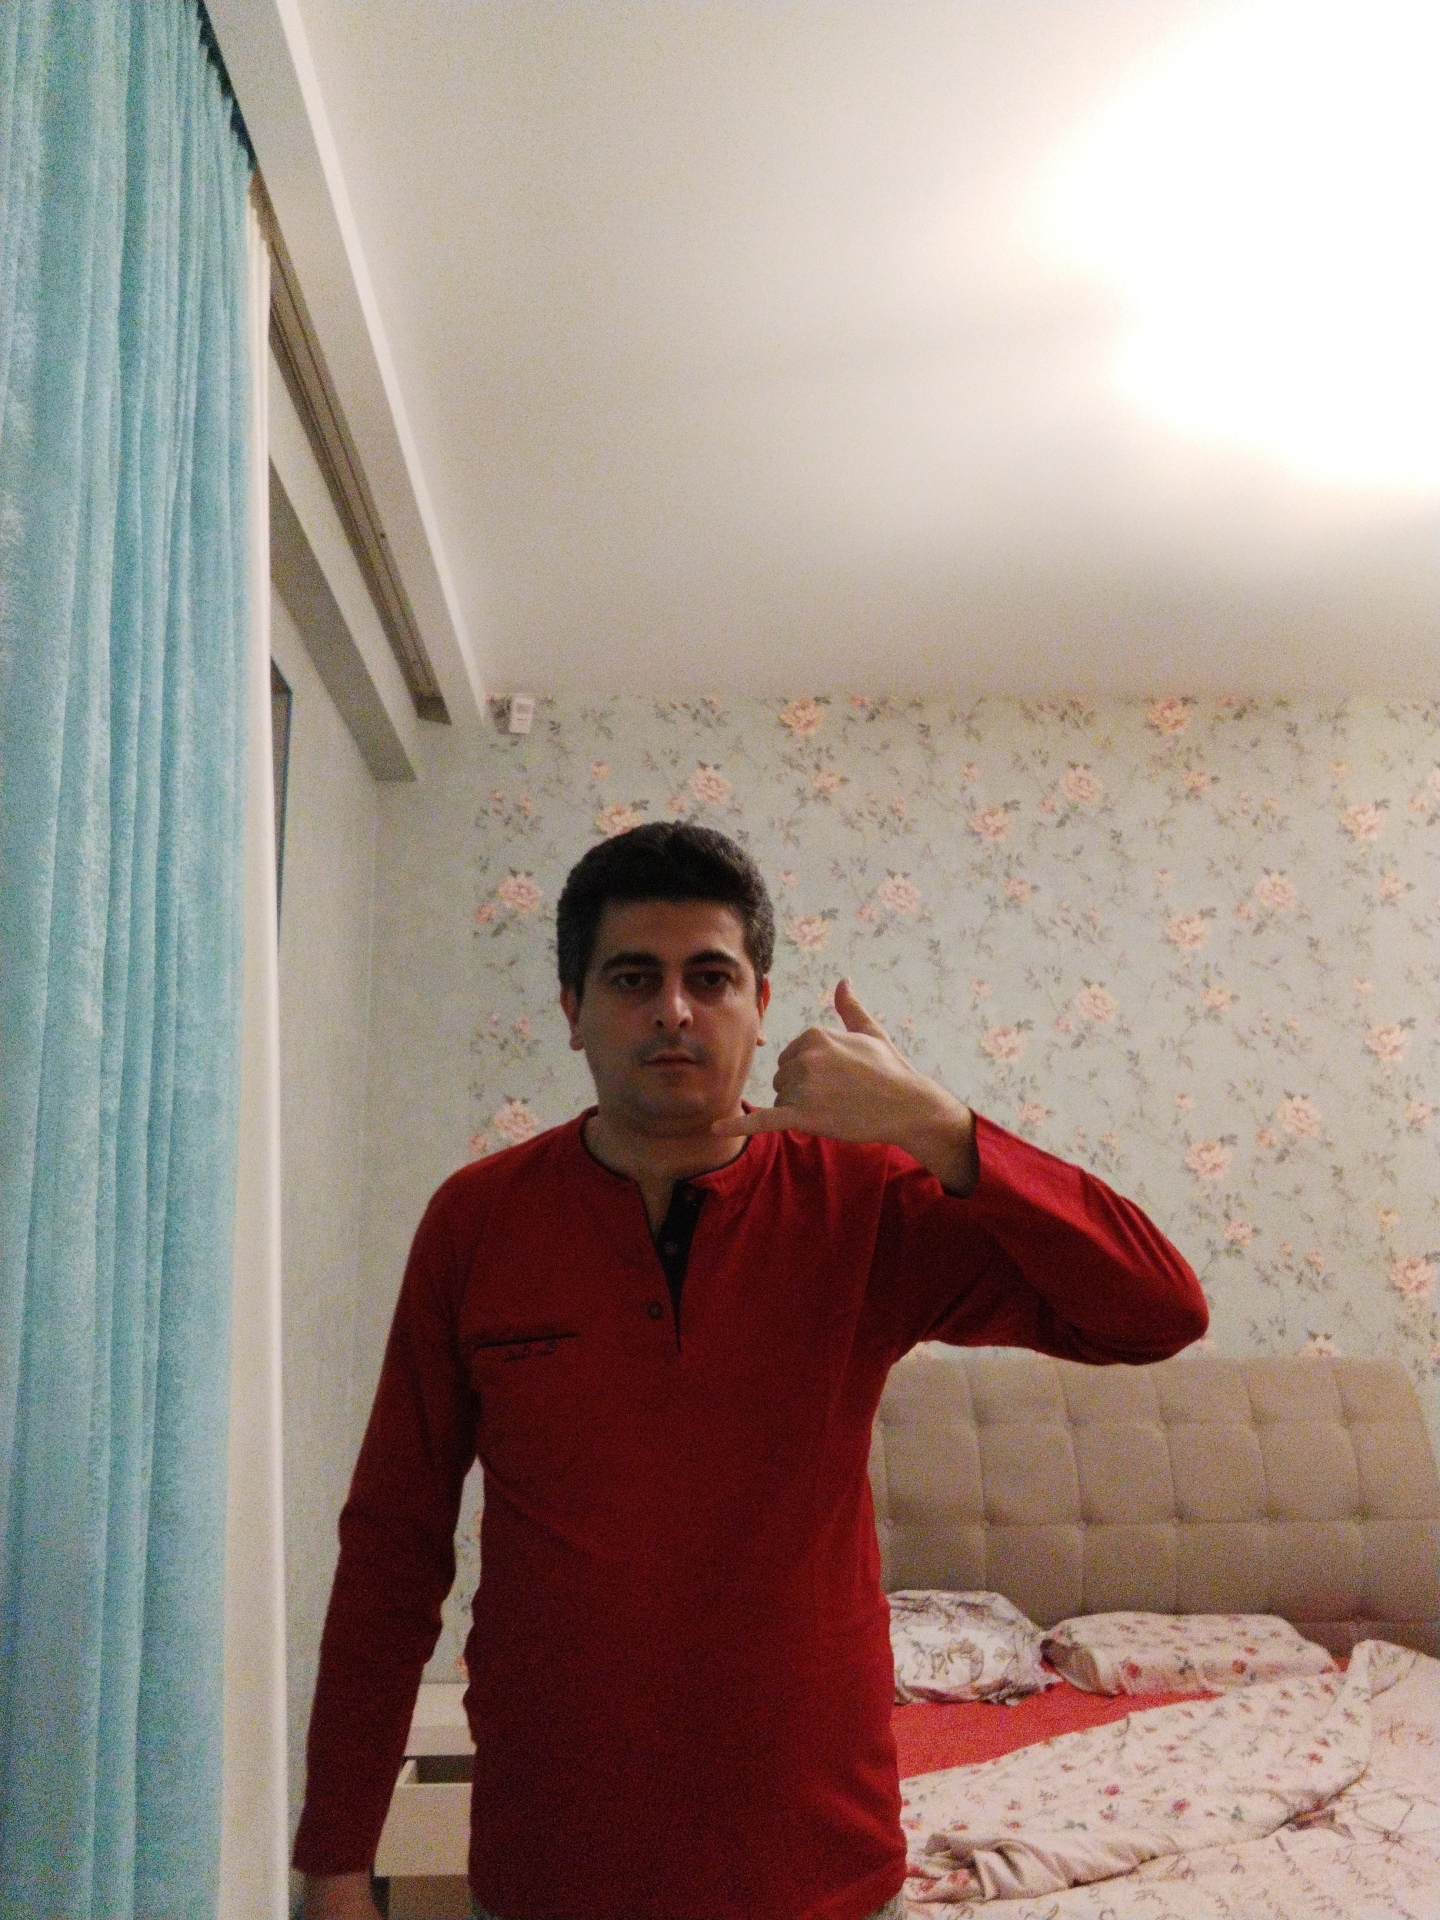
Label: noise